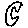
Label: moon